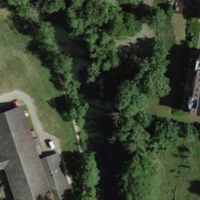
EUNIS habitat code: 24
Species observed at this site:
Cornus sanguinea
Geranium robertianum
Melittis melissophyllum